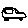
Label: car